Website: crate-barrel
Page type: payment
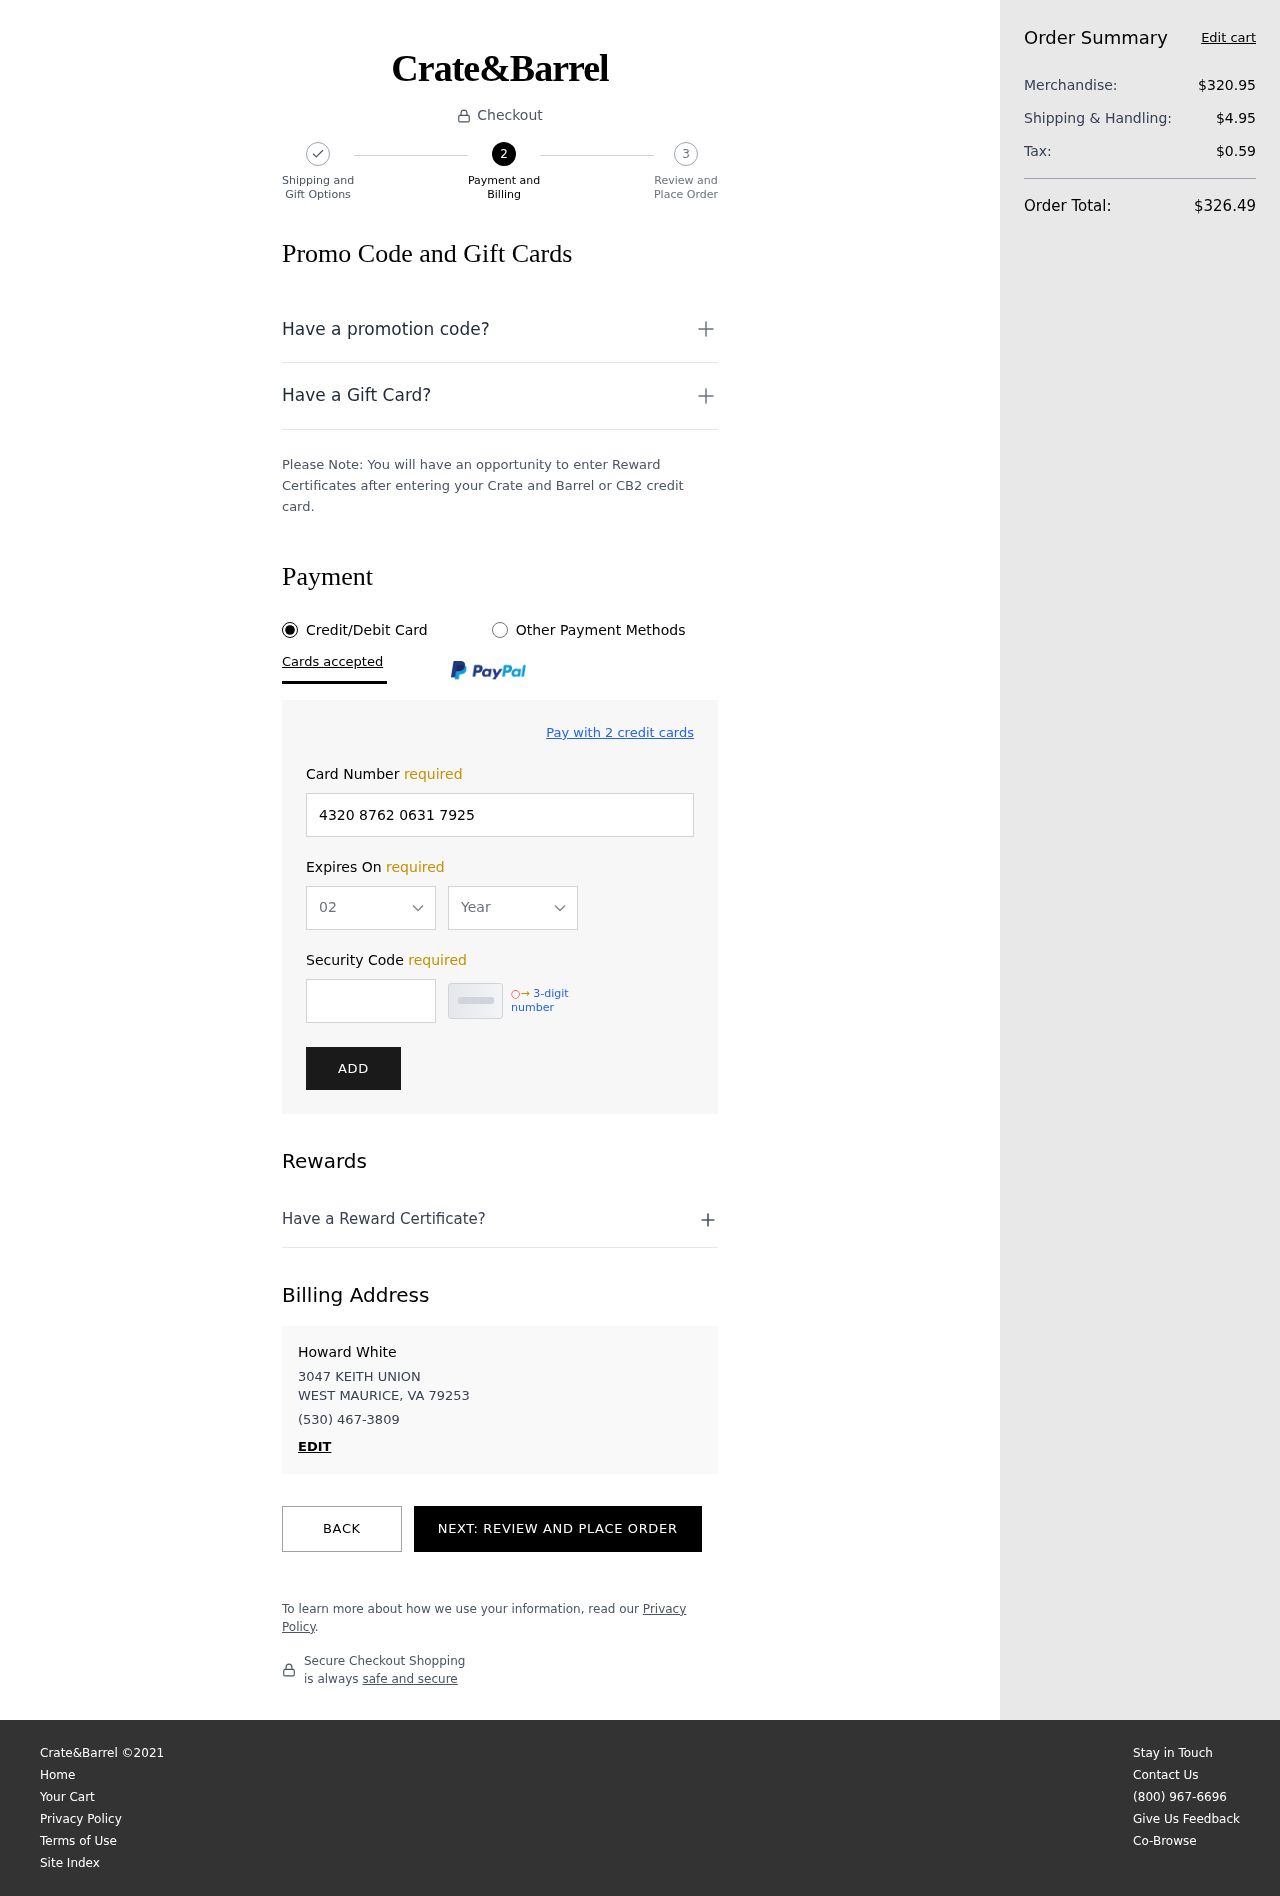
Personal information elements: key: PII_CARD_EXPIRY_MONTH
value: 02
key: PII_CARD_EXPIRY_YEAR
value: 28
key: PII_CITY_STATE_ZIP
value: WEST MAURICE, VA 79253
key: PII_FULLNAME
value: Howard White
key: PII_PHONE
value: (530) 467-3809
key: PII_STREET
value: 3047 KEITH UNION
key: PII_CARD_NUMBER
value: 4320 8762 0631 7925
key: PII_CARD_CVV
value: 261
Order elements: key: ORDER_SUBTOTAL
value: $320.95
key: ORDER_SHIPPING_COST
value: $4.95
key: ORDER_TAX
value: $0.59
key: ORDER_TOTAL
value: $326.49